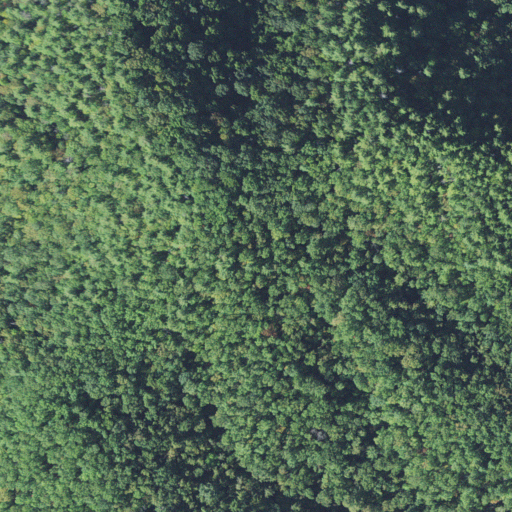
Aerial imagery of mountain in North Carolina named Mill Knob containing mixed forest, evergreen forest, and deciduous forest